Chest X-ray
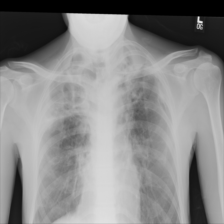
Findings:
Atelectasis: negative
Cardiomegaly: negative
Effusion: negative
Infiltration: negative
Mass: negative
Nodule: negative
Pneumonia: negative
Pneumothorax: positive
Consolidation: negative
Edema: negative
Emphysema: negative
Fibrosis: negative
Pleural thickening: negative
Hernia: negative